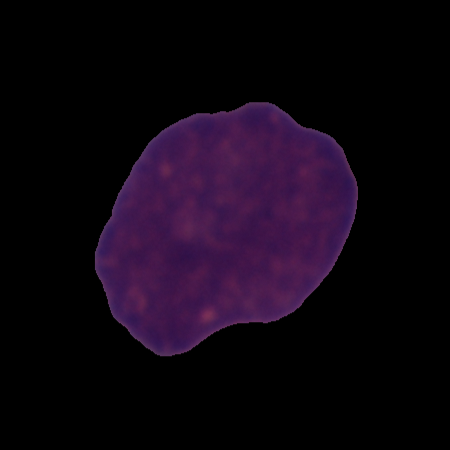
Label: cancer